【题型】证明题　【知识点】解析几何　【难度】easy
已知双曲线$\Gamma$：$x^2 - \frac{y^2}{3} = 1$，点$A(1,0)$，点$Q(1,2)$，过点$Q$作动直线$l$与双曲线右支交于不同的两点$B$、$C$，点$H$在线段$BC$上，且与端点$B$、$C$不重合.

(1) 求双曲线$\Gamma$的焦距和离心率；

(2) 当$H$为$BC$中点时，$\triangle AQH$的面积为$7$，求直线$l$的斜率；

(3) 设直线$AB$、$AH$、$AC$分别与$y$轴交于点$D$、$E$、$F$，若$E$为$DF$的中点，证明：点$H$在一条定直线上，并求出该定直线的方程.
【解答】

\textbf{【详解】}
(1) 由双曲线方程得 \(a=1\)，\(b=\sqrt{3}\)，\(c=\sqrt{a^2+b^2}=2\)，

所以焦距 \(2c=4\)，离心率 \(e=\frac{c}{a}=2\)；

(2) 若直线 \(l\) 的斜率不存在，则直线 \(l\) 与双曲线右支只有一个交点，不符合题意，

故直线 \(l\) 的斜率存在，设直线 \(l\) 的方程为 \(y-2=k(x-1)\)，

与 \(x^2-\frac{y^2}{3}=1\) 联立得 \((3-k^2)x^2+(2k^2-4k)x-k^2+4k-7=0\)。

设 \(B(x_1,y_1)\)，\(C(x_2,y_2)\)，

由题意，得
\[
\begin{cases}
3-k^2 \neq 0 \\
\Delta = (2k^2-4k)^2 + 4(3-k^2)(k^2-4k+7) = 12(7-4k) > 0 \\
x_1+x_2 = \frac{2k^2-4k}{k^2-3} > 0 \\
x_1x_2 = \frac{k^2-4k+7}{k^2-3} > 0
\end{cases}
\]

解得 \(k < -\sqrt{3}\)，

因为 \(H\) 为 \(BC\) 中点，所以 \(x_H = \frac{k^2-2k}{k^2-3}\)，

由 \(S_{\triangle AQH} = \frac{1}{2}|AQ||x_H-1| = \frac{k^2-2k}{k^2-3}-1 = 7\)，得 \(7k^2+2k-24=(7k-12)(k+2)=0\)，

又 \(k < -\sqrt{3}\)，解得 \(k=-2\)，

所以直线 \(l\) 的斜率为 \(-2\)；

---

(3) 直线 \(AB\) 的方程为 \(y = \frac{y_1}{x_1-1}(x-1)\)，令 \(x=0\)，得 \(y_D = \frac{-y_1}{x_1-1}\)，

同理可得，\(y_E = \frac{-y_H}{x_H-1}\)，\(y_F = \frac{-y_2}{x_2-1}\)，

由 \(E\) 为 \(DF\) 中点，可得 \(2y_E = y_D + y_F\)，

即
\[
\frac{2y_H}{x_H-1} = \frac{y_1}{x_1-1} + \frac{y_2}{x_2-1} = \frac{2+k(x_1-1)}{x_1-1} + \frac{2+k(x_2-1)}{x_2-1} = 2k + 2\cdot \frac{x_1+x_2-2}{(x_1-1)(x_2-1)},
\]

所以
\[
\frac{y_H}{x_H-1} = k + \frac{2k^2-4k-2(k^2-3)}{k^2-4k+7-(2k^2-4k)+k^2-3} = k + \frac{-4k+6}{4} = \frac{3}{2},
\]

即 \(3x_H - 2y_H - 3 = 0\)，

所以 \((x_H,y_H)\) 在定直线 \(3x-2y-3=0\) 上。

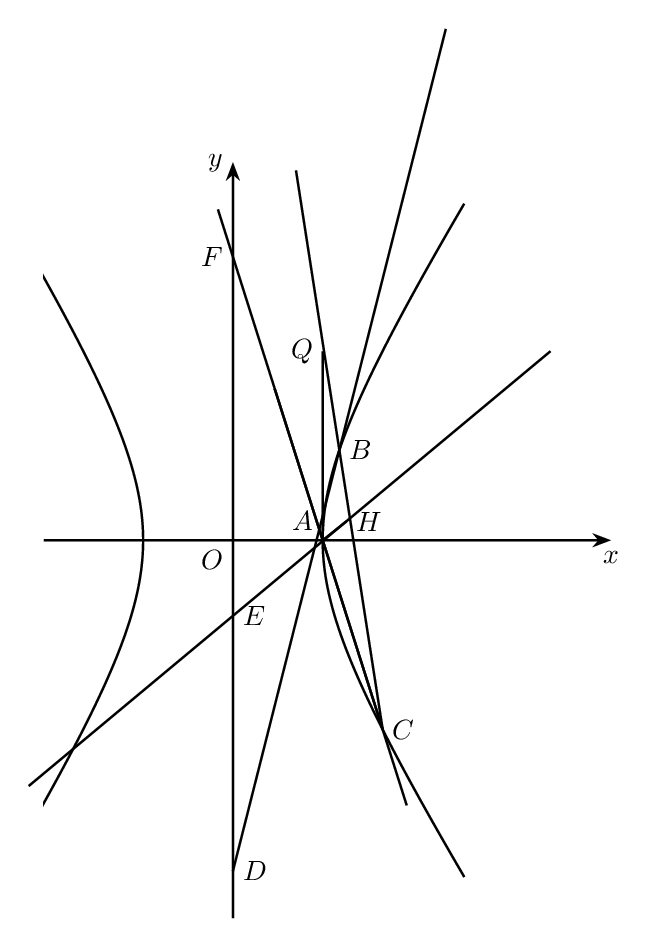